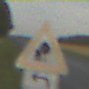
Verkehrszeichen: UnzureichendesLichtraumprofil
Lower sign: RichtungsangabeDurchPfeile2
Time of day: SunriseSunset
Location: Outdoor (RoadRail)
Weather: PartlyCloudy
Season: NotSpecified
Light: Natural